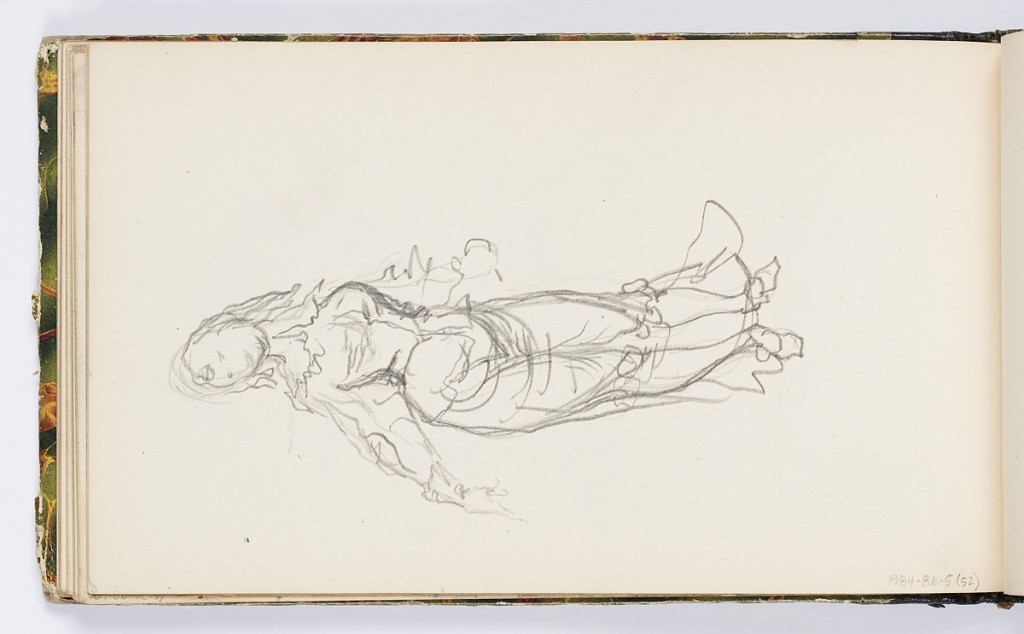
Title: Sketchbook Page: Female Figure
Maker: Kenyon Cox, American, 1856–1919
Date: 1875
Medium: Graphite on paper
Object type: Sketchbook folio
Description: Sketch of a standing, costumed female figure.